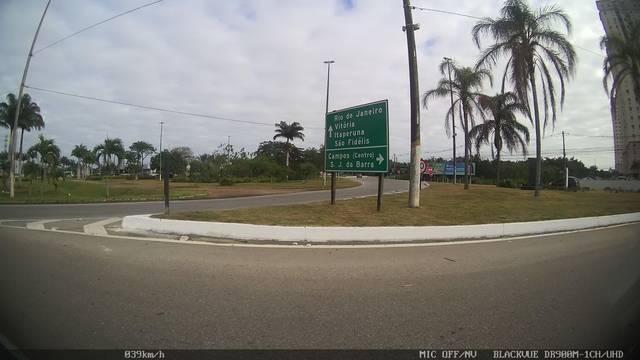
Region: Brazil
Coordinates: -21.766, -41.345